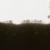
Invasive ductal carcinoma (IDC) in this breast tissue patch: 0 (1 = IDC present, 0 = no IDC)